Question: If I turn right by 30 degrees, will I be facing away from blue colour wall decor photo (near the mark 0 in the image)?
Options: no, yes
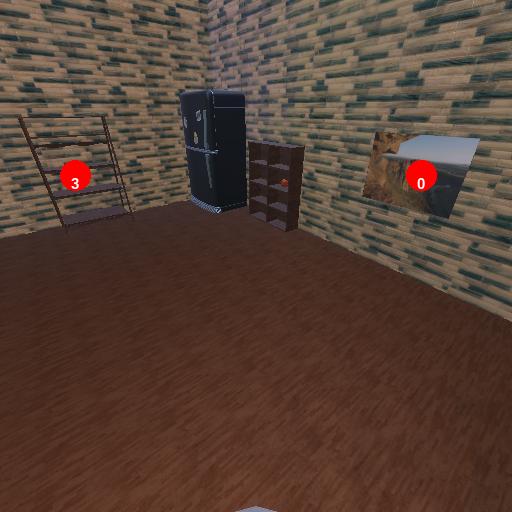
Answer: no